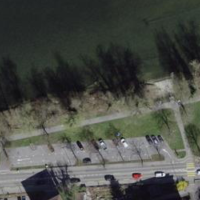
EUNIS habitat code: 15
Species observed at this site:
Urtica dioica